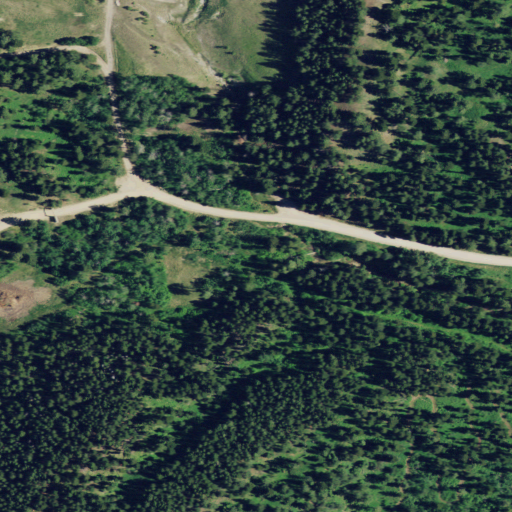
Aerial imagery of valley in Montana named Mason Canyon containing evergreen forest, shrub, and grassland